Interaction volume radius: 5 \u00c5
Interaction volume height: 10 \u00c5
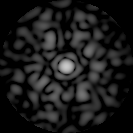
Disorder parameter: 0.8519